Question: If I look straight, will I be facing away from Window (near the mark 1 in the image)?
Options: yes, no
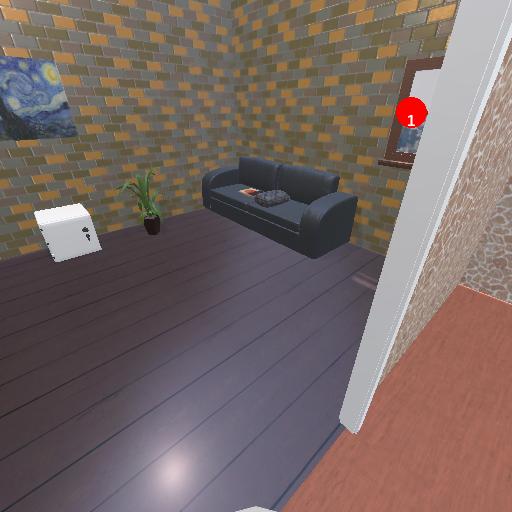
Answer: yes